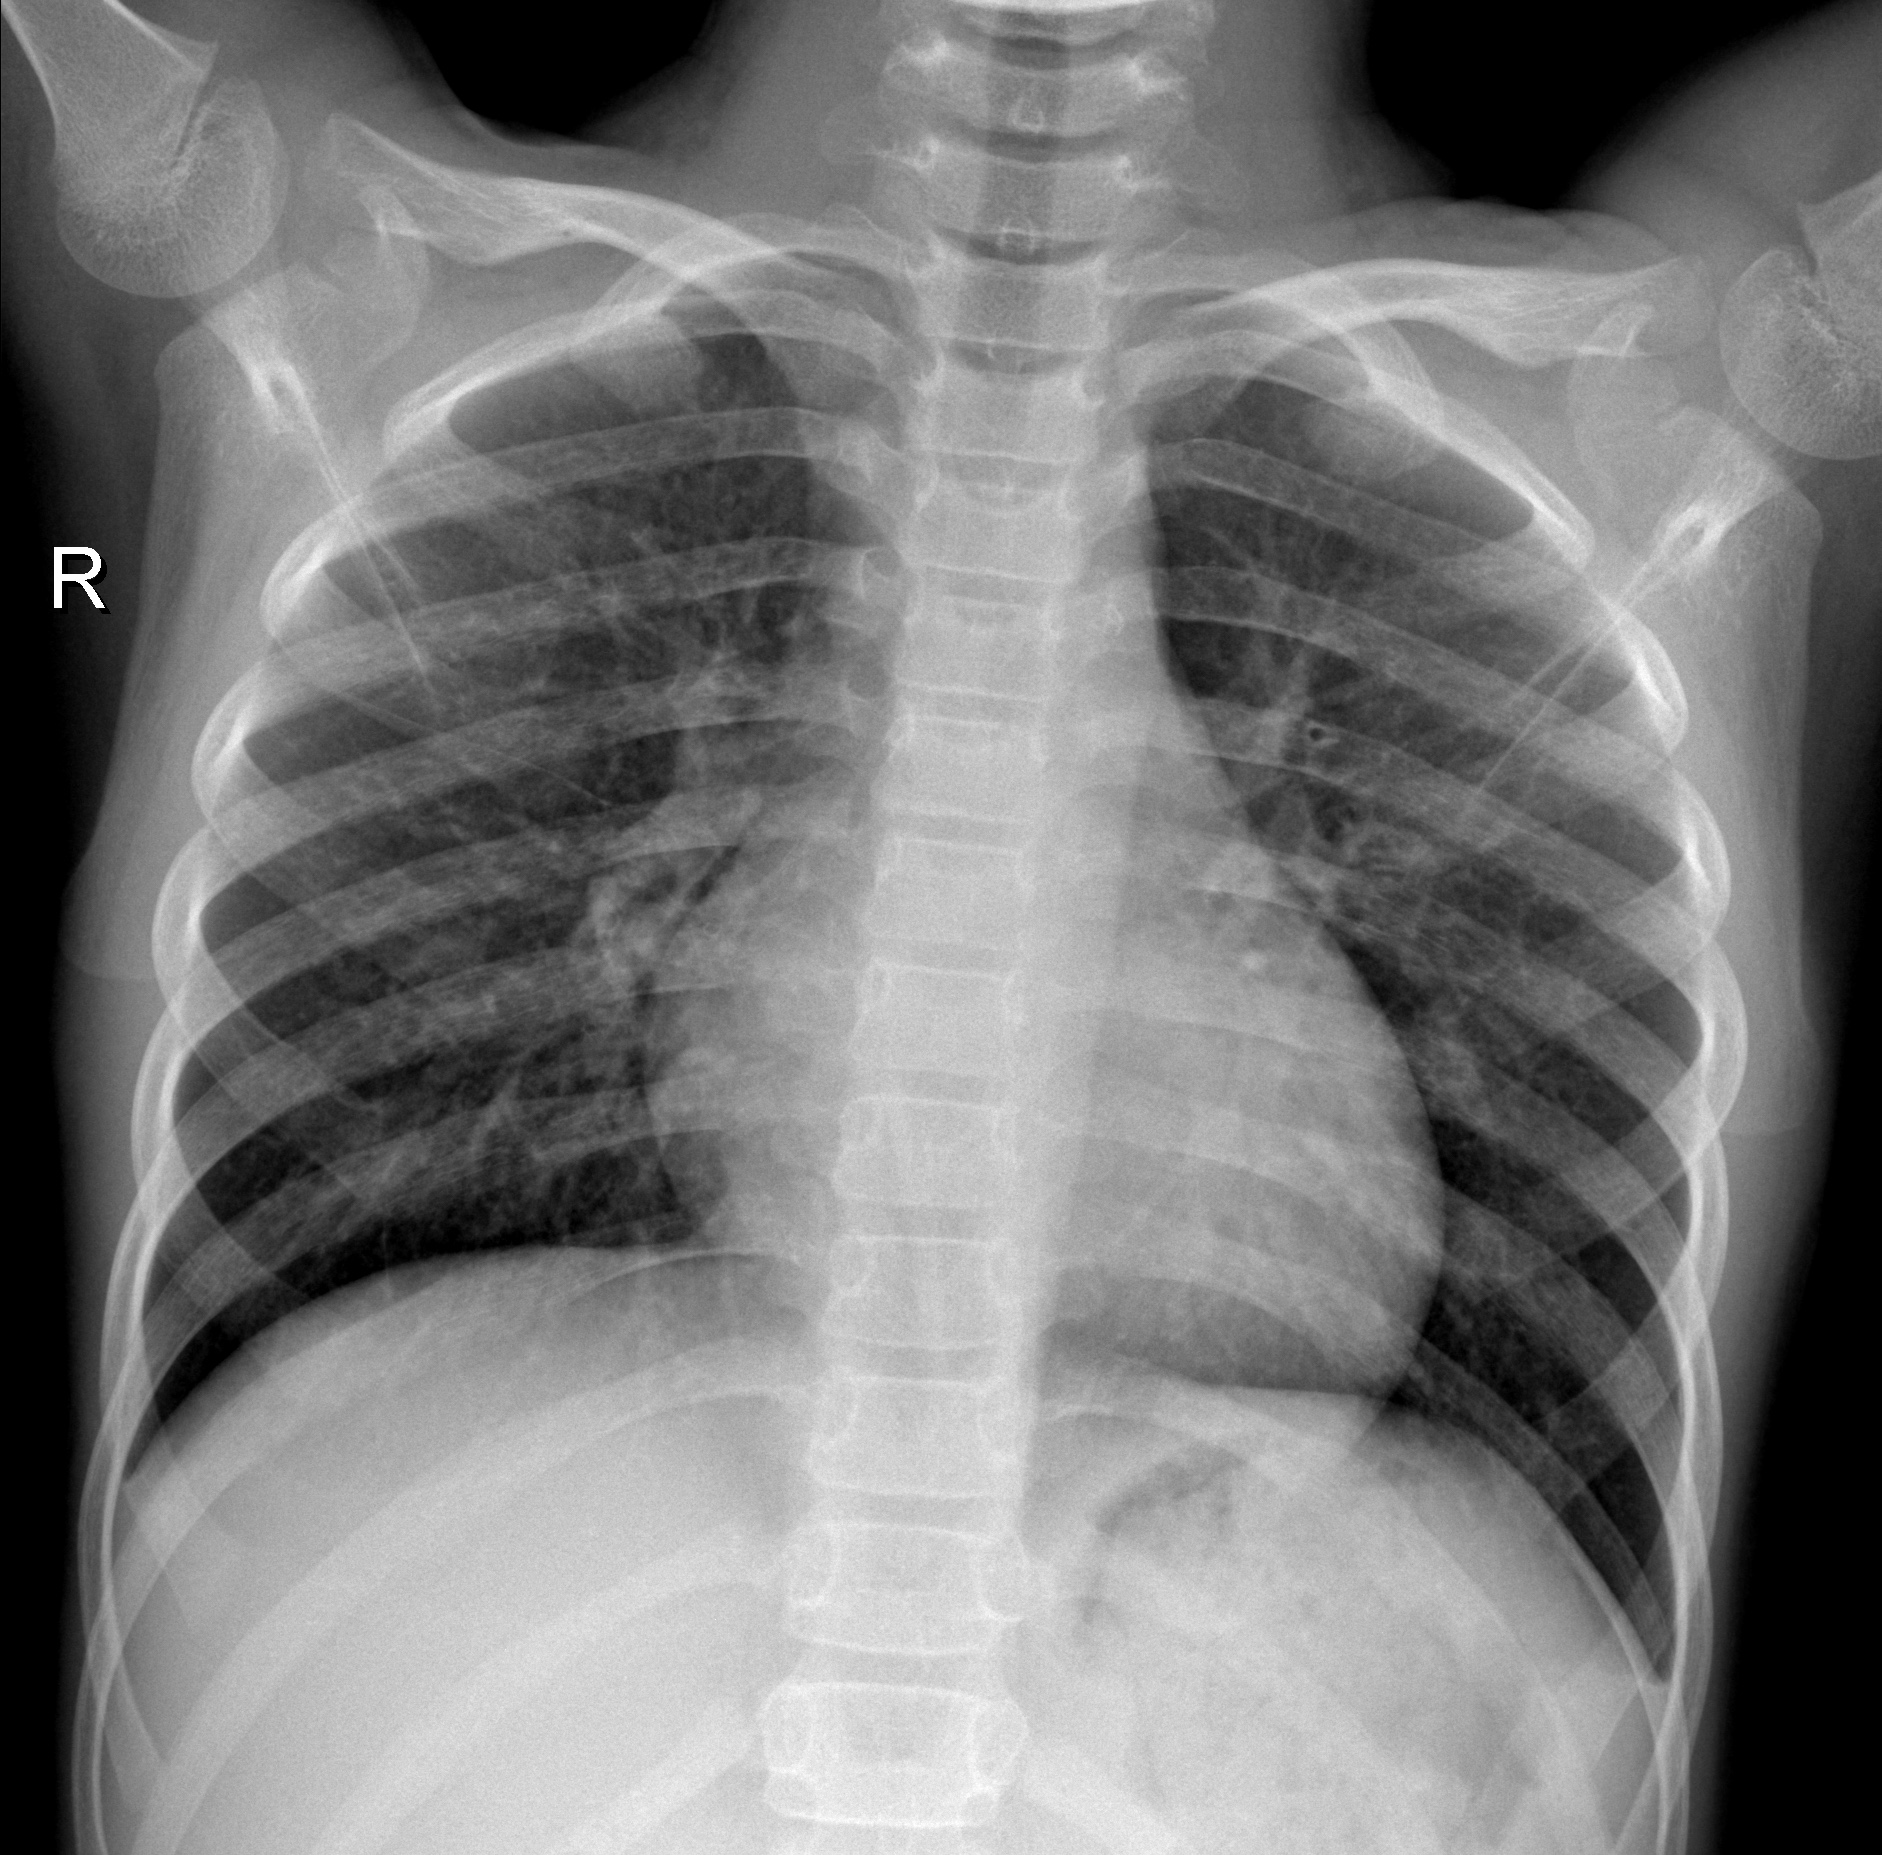
Diagnosis: NORMAL